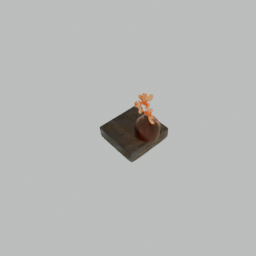
Label: decoration